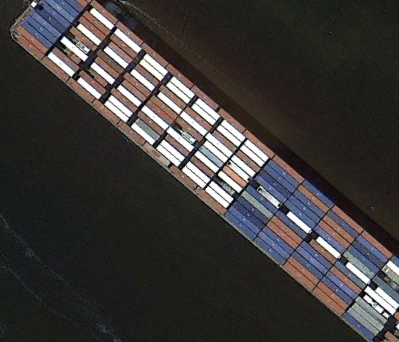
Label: Container_ship